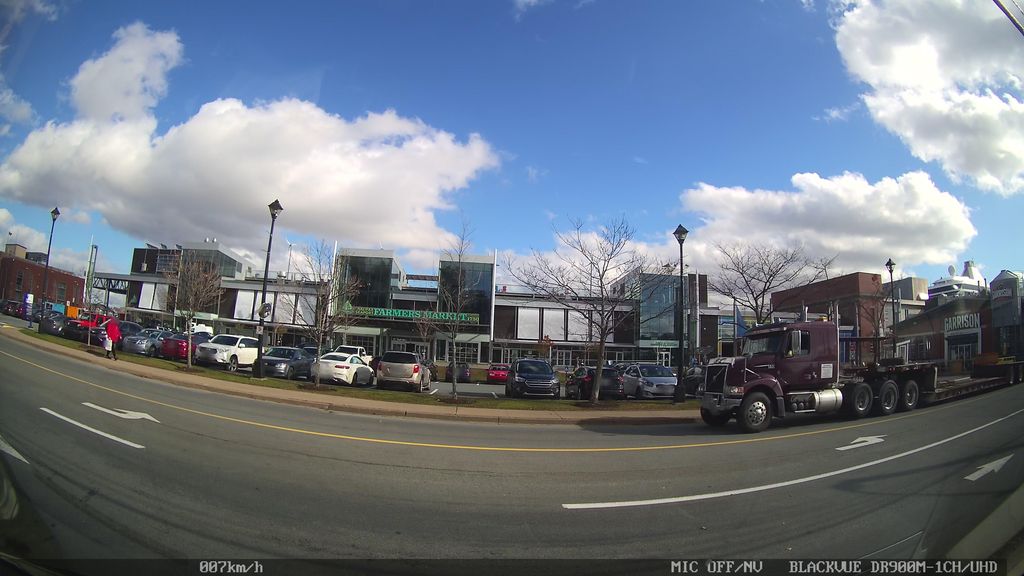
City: halifax